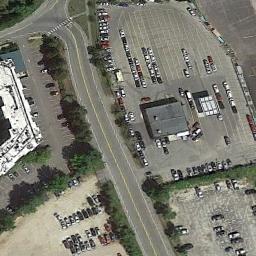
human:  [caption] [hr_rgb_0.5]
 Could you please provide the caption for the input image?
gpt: The parking lot is full of cars next to some trees .

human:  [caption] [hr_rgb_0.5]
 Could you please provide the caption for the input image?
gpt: Some parking lots have some parked cars .

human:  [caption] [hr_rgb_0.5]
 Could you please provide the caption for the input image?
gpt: Eighty percent of the parking spaces in the parking lot are occupied .

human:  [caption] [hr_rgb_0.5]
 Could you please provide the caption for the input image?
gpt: Many cars of different styles and colors are on the parking lot .

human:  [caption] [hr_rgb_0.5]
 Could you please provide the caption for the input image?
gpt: There are some green bushes and buildings beside the parking lot .